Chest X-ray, AP view. Patient: 4 years old, sex F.
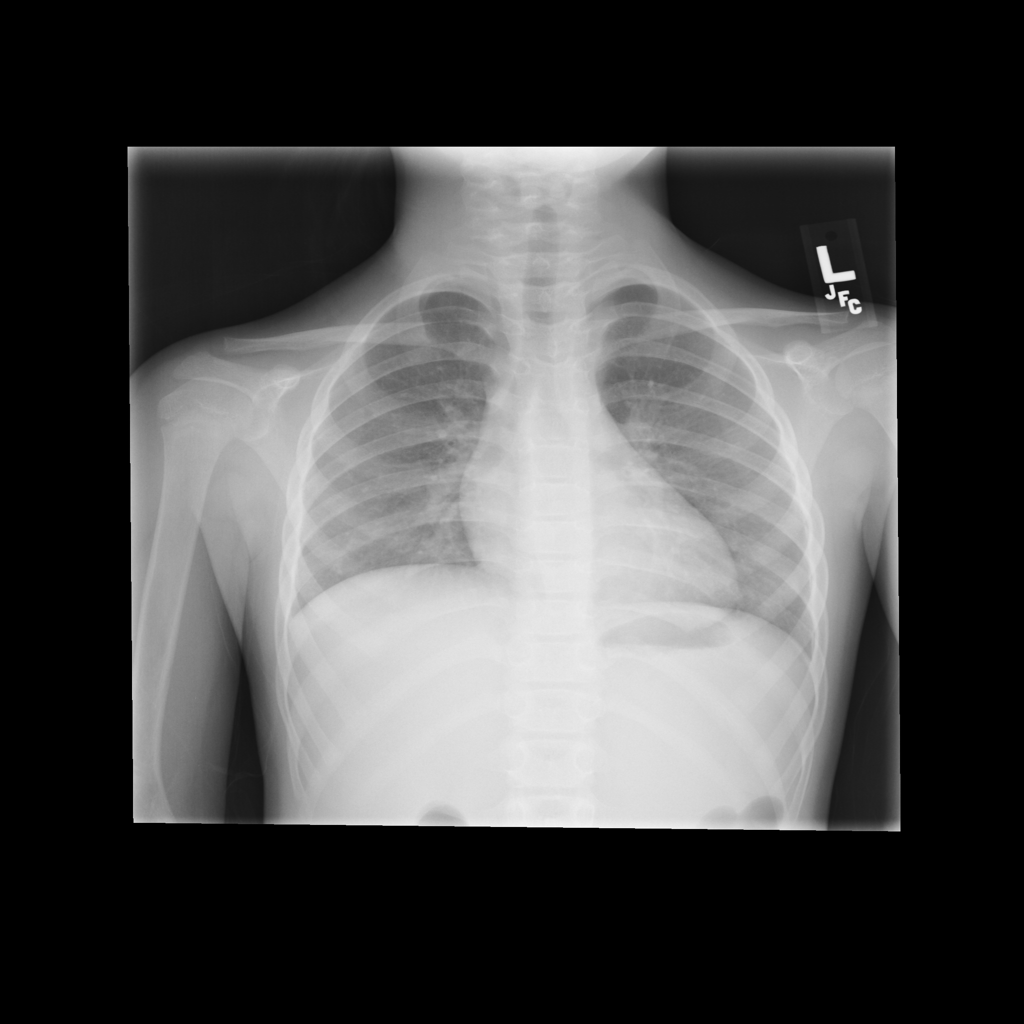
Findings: No Finding